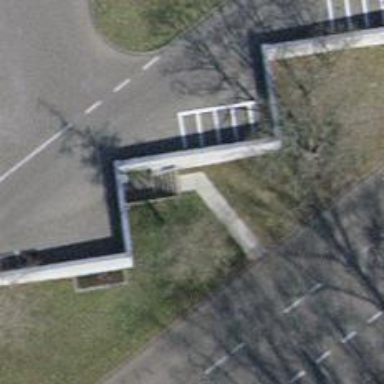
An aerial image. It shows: Motorcycle parking area.